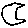
Label: moon